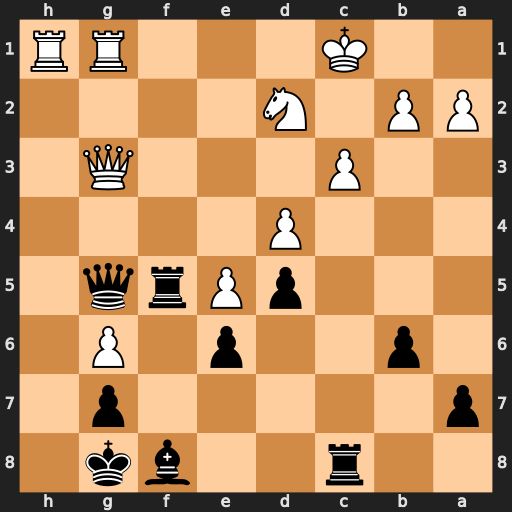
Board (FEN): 2r2bk1/p5p1/1p2p1P1/3pPrq1/3P4/2P3Q1/PP1N4/2K3RR
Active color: b
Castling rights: -
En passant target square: -
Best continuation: Rf1+ Rxf1 Qxg3